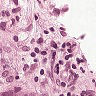
Metastatic tissue present: yes